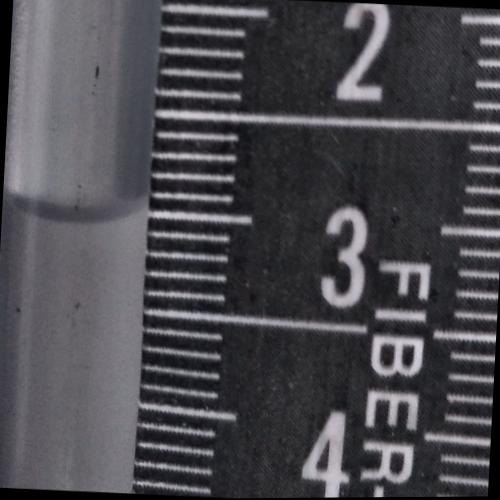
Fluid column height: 3.0 cm